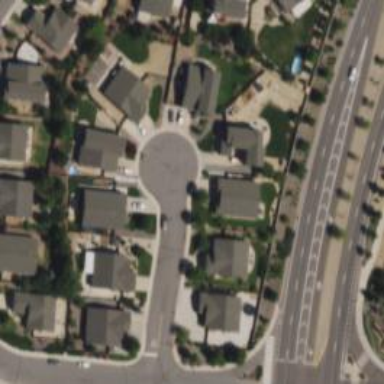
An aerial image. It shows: Residential road with asphalt surface and separate sidewalk.